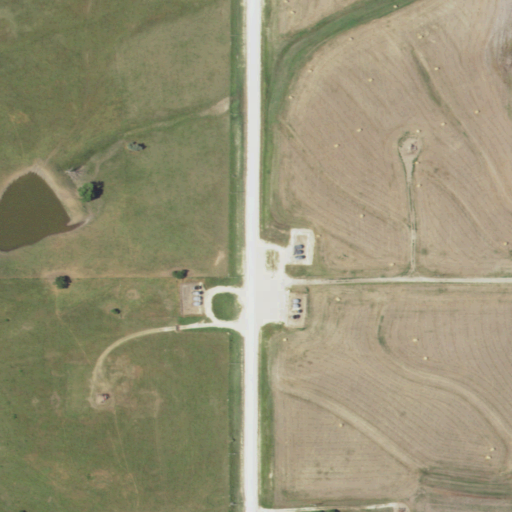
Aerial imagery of gap in Kansas named Cheyenne Gap containing cultivated crops, grassland, medium intensity development, low intensity development, and open development